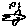
Label: fish